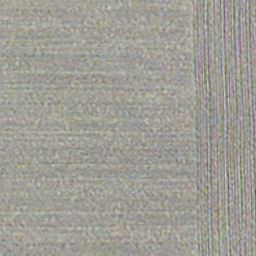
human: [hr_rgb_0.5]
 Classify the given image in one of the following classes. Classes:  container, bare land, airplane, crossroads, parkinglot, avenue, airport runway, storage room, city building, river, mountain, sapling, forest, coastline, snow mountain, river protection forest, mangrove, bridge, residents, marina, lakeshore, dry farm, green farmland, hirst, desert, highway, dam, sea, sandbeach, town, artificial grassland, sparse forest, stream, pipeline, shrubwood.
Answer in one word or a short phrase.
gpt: dry farm